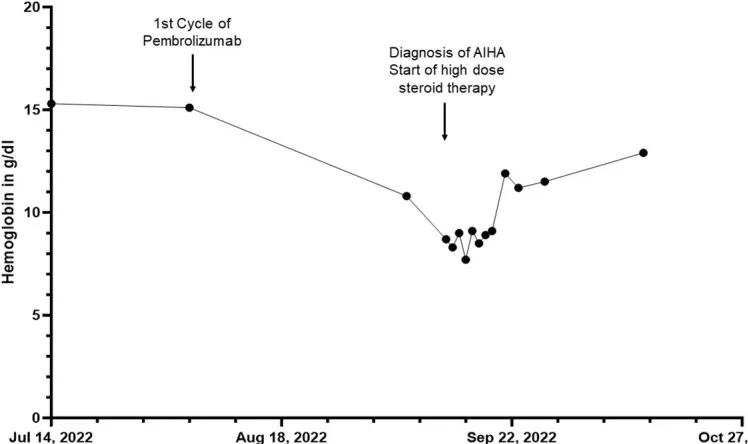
Overview of the hemoglobin in g/dL of patient 2 before, during and after the inpatient stay for autoimmune hemolytic anemia (AIHA) over a total period of three months.
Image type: chart (chart)